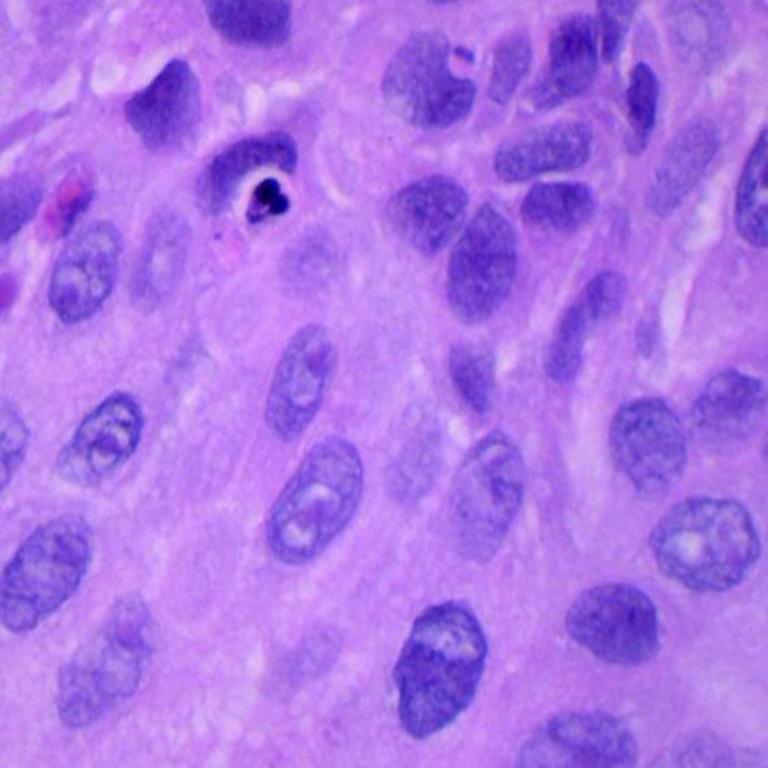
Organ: lung
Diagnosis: squamous carcinomas